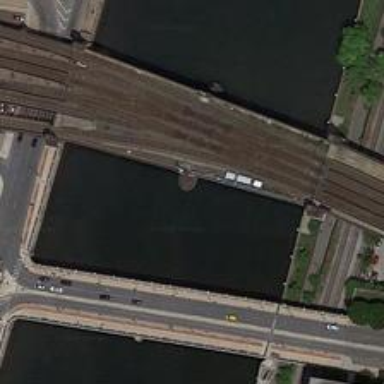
The railway bridge is wider than the highway bridge .